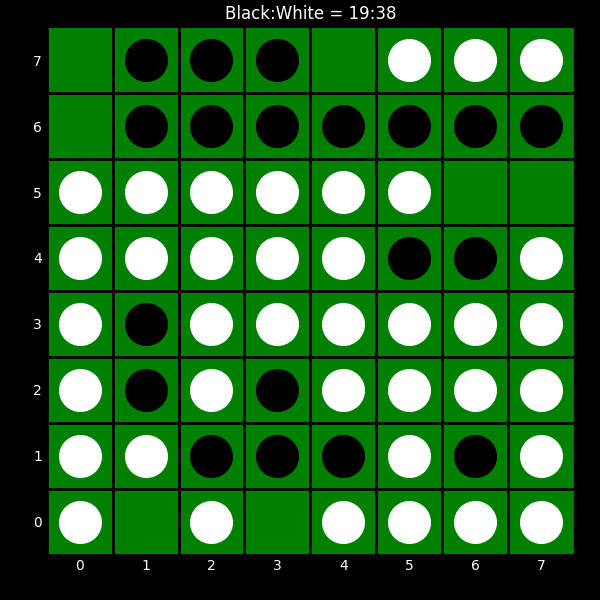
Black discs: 19
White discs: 38